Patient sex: M
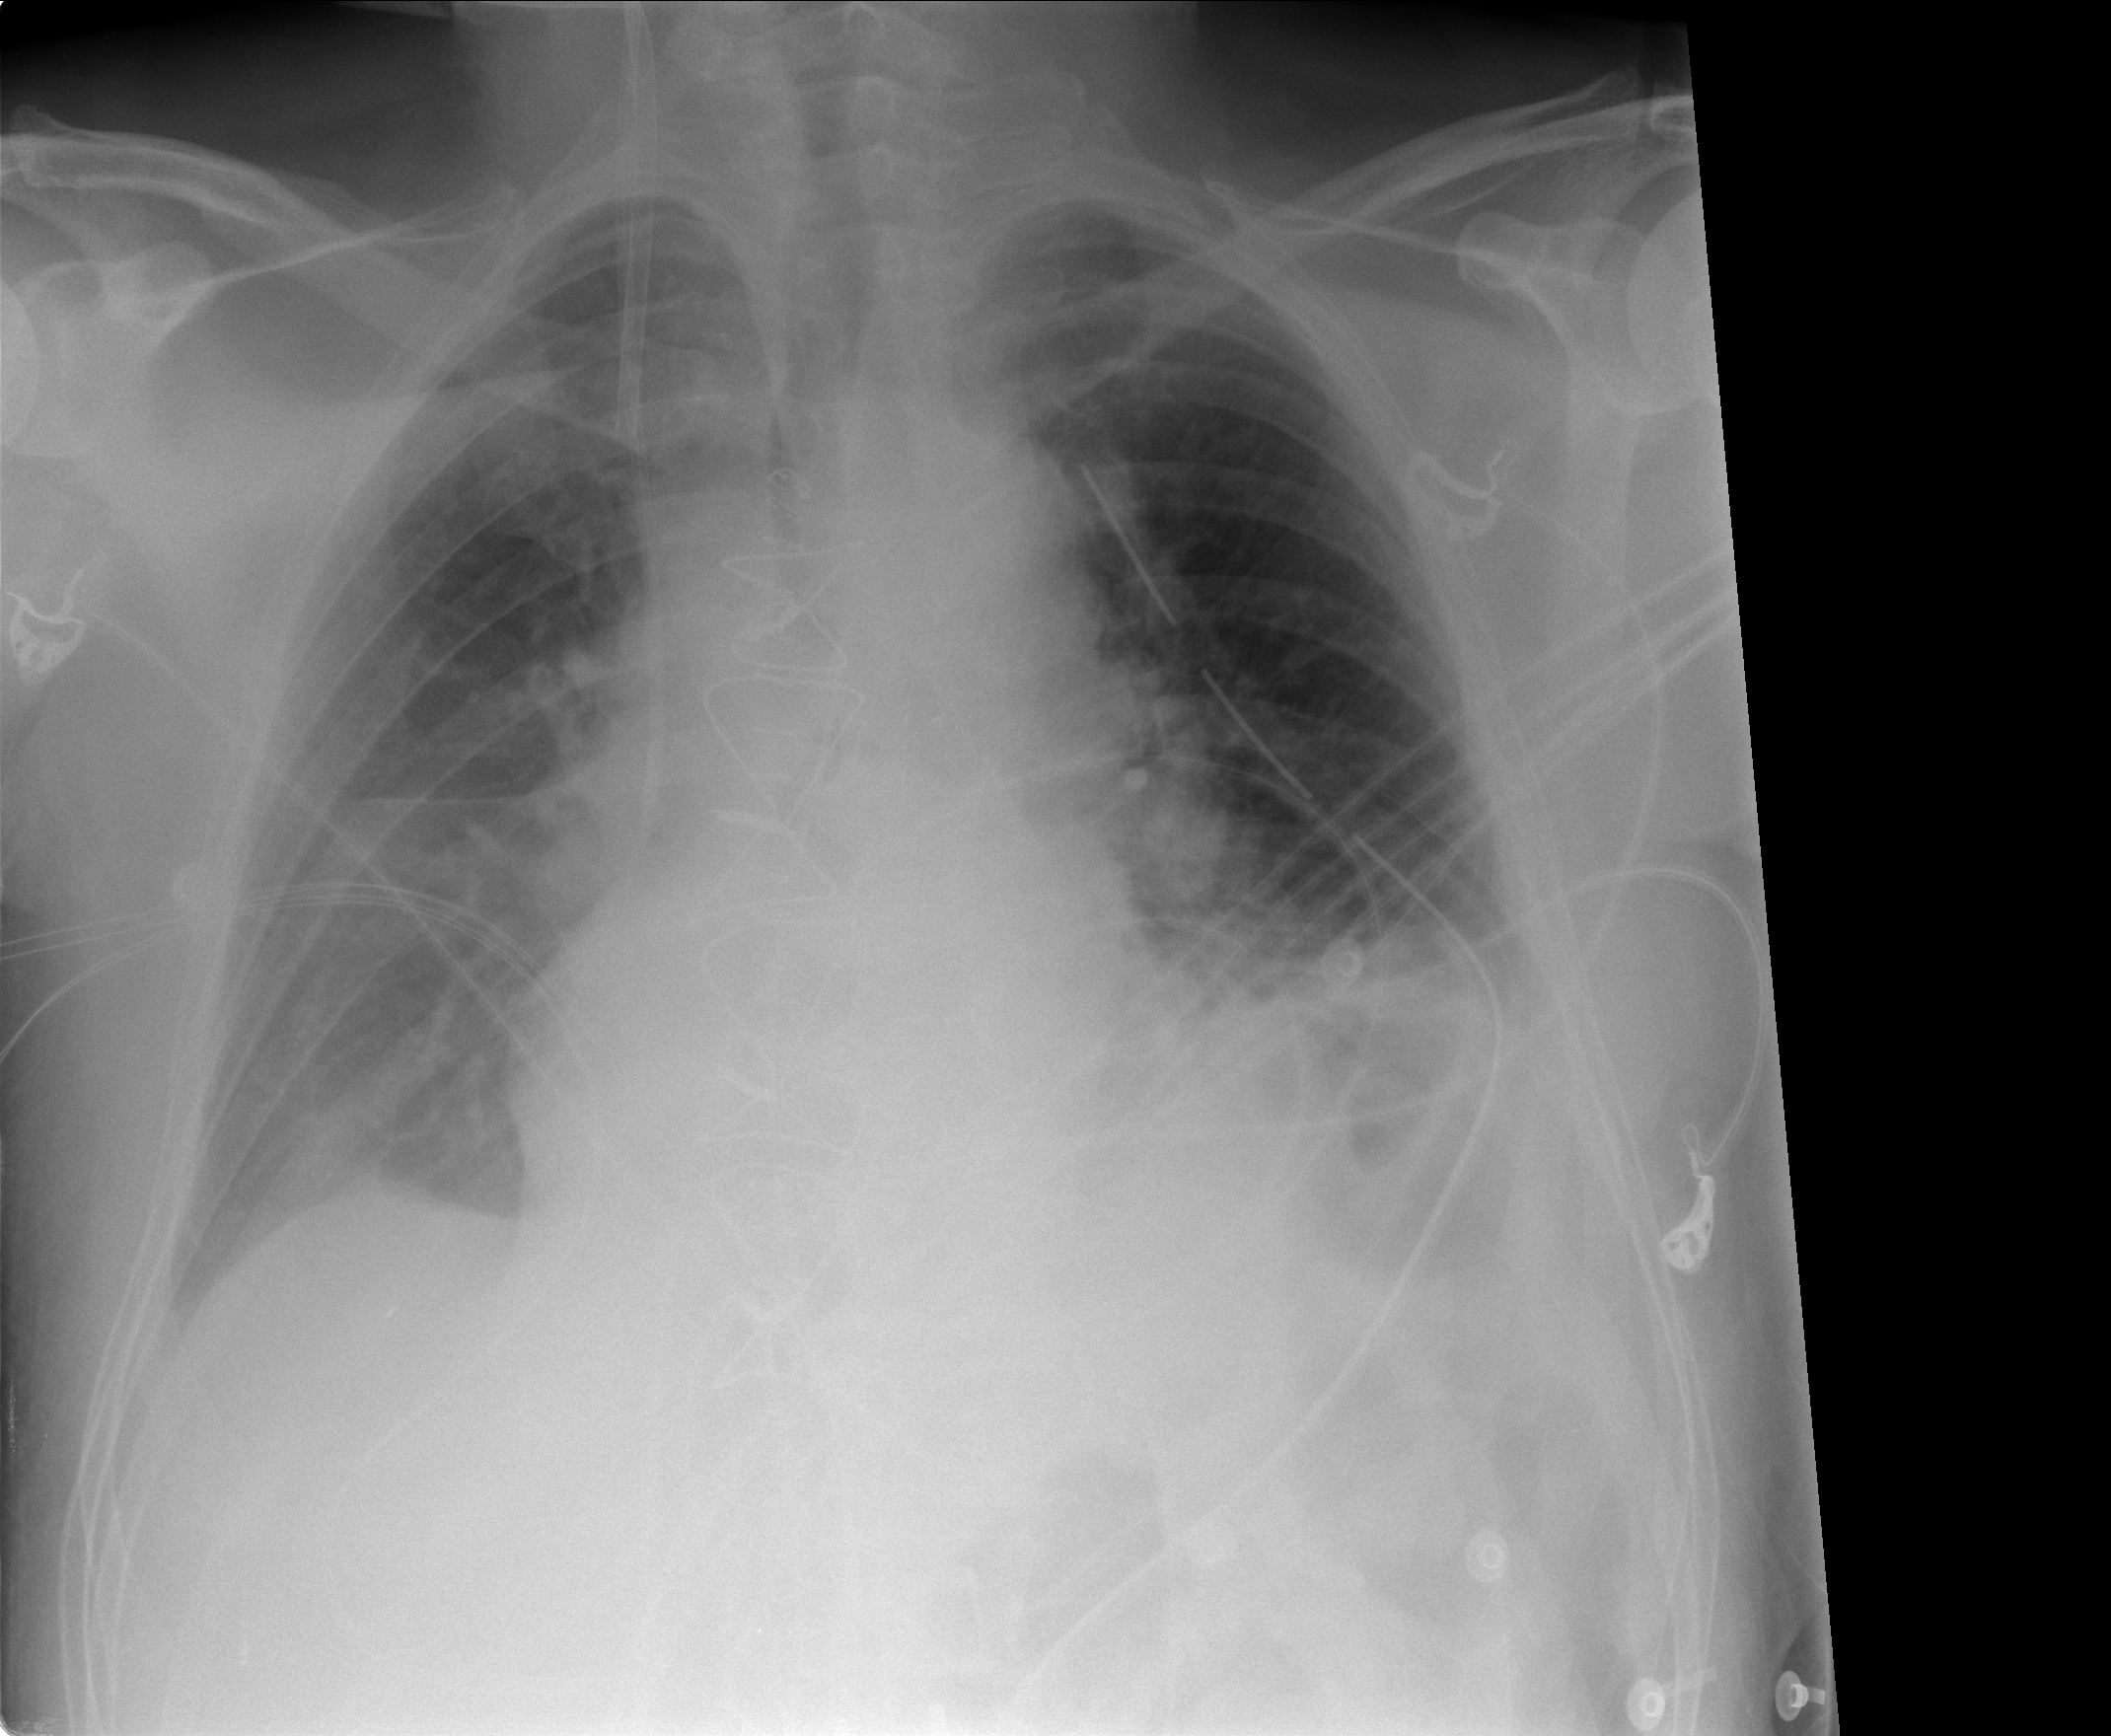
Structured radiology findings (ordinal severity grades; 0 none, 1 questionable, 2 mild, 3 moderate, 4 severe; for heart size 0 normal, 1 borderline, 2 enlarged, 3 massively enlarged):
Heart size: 2
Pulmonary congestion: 1
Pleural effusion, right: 0
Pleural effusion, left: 2
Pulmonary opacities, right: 0
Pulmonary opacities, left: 0
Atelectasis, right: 2
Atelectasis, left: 2